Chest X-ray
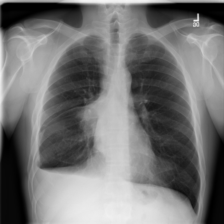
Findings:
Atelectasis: positive
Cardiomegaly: negative
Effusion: positive
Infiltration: negative
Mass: negative
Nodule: negative
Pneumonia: negative
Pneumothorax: negative
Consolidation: negative
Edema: negative
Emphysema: negative
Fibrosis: negative
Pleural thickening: negative
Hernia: negative